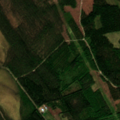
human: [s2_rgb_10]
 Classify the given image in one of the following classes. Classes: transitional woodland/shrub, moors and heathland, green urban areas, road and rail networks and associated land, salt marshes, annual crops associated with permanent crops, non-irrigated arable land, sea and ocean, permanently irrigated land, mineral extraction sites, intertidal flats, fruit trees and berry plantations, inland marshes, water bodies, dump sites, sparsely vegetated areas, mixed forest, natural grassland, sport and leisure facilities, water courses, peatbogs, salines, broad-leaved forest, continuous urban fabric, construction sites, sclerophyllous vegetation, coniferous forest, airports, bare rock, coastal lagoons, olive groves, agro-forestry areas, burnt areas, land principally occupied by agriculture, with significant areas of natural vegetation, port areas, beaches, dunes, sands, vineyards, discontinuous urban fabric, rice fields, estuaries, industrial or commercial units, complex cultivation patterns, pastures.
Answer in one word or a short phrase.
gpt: coniferous forest, mixed forest